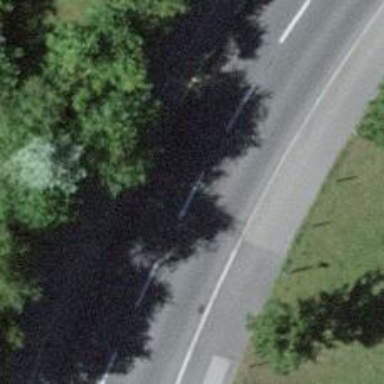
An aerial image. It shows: Secondary road with separate sidewalks on both sides.